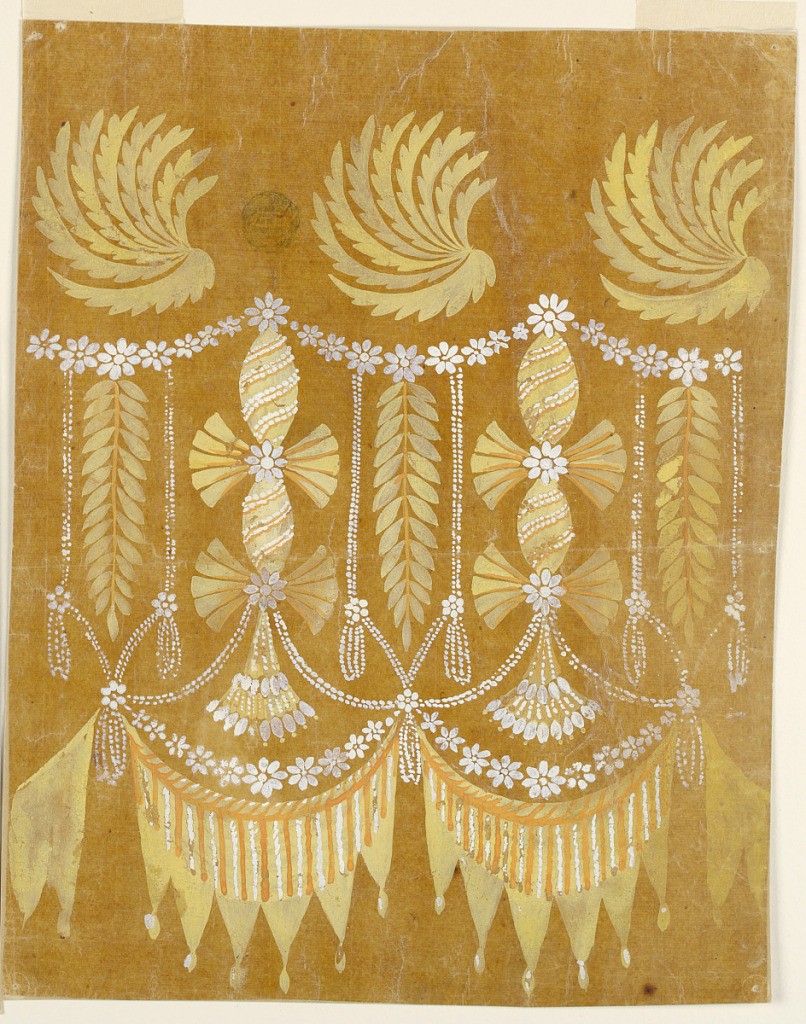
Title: Design for an Embroidered Horizontal Border of the "Fabrique de St. Ruf," Unfinished
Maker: Fabrique de Saint Ruf, Lyon, France
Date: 1800–1825
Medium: Brush and white, yellow, and orange gouache on glazed tracing paper pasted on paper
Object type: Drawing
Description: Plants form a row; they are connected between each other by a blossom, on top, festoons at the bottom. A rosette in the interval. From the festoons are suspended frint gestoons and slopes which support tracery festoons. Squared with incised lines.